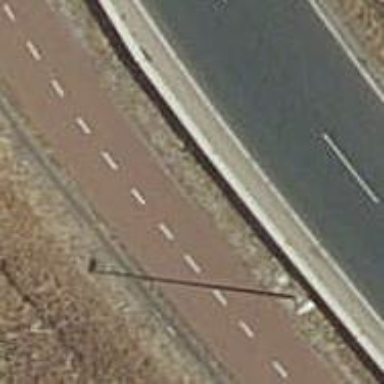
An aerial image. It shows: Cycleway.